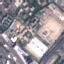
Land use / land cover class: Industrial